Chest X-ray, AP view. Patient: 23 years old, sex F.
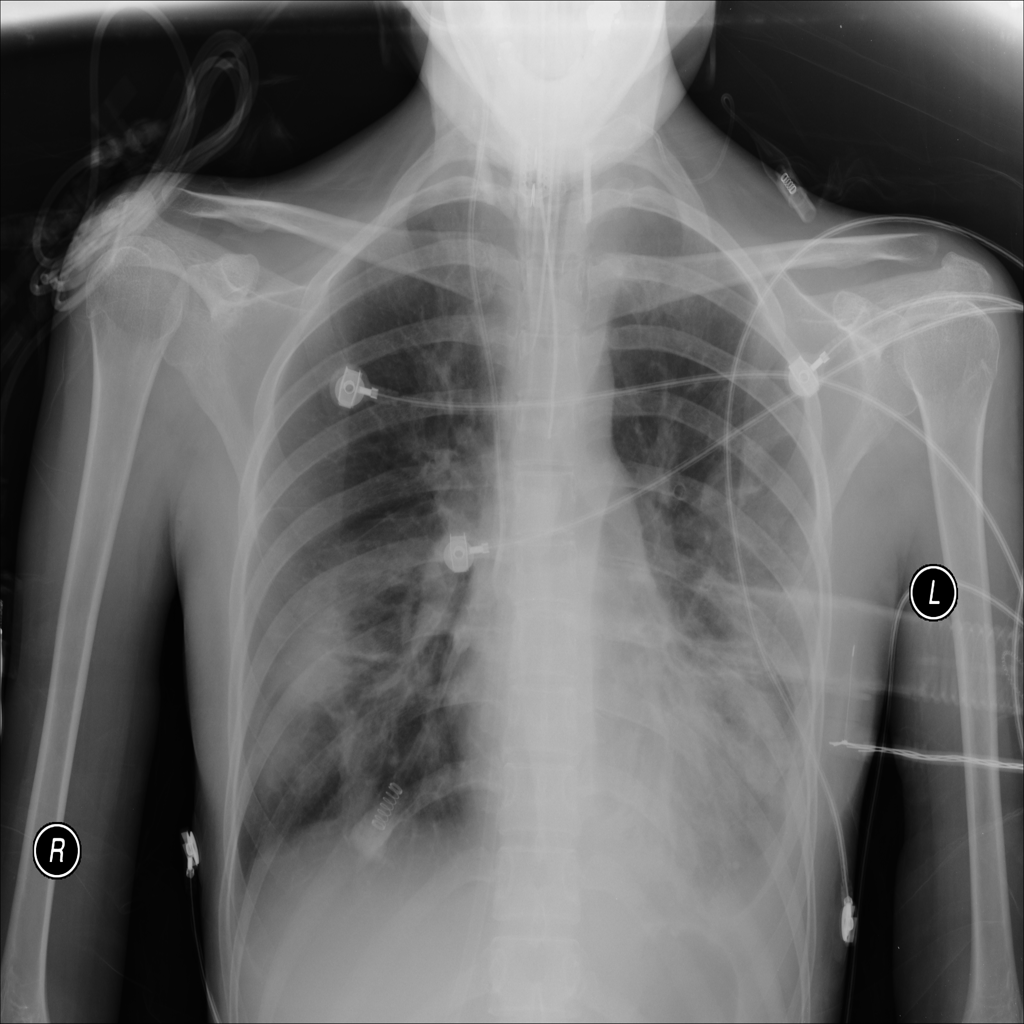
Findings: Effusion